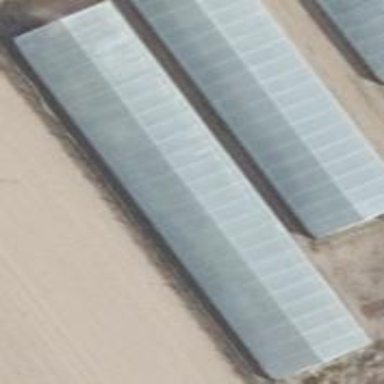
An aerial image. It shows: Greenhouse.